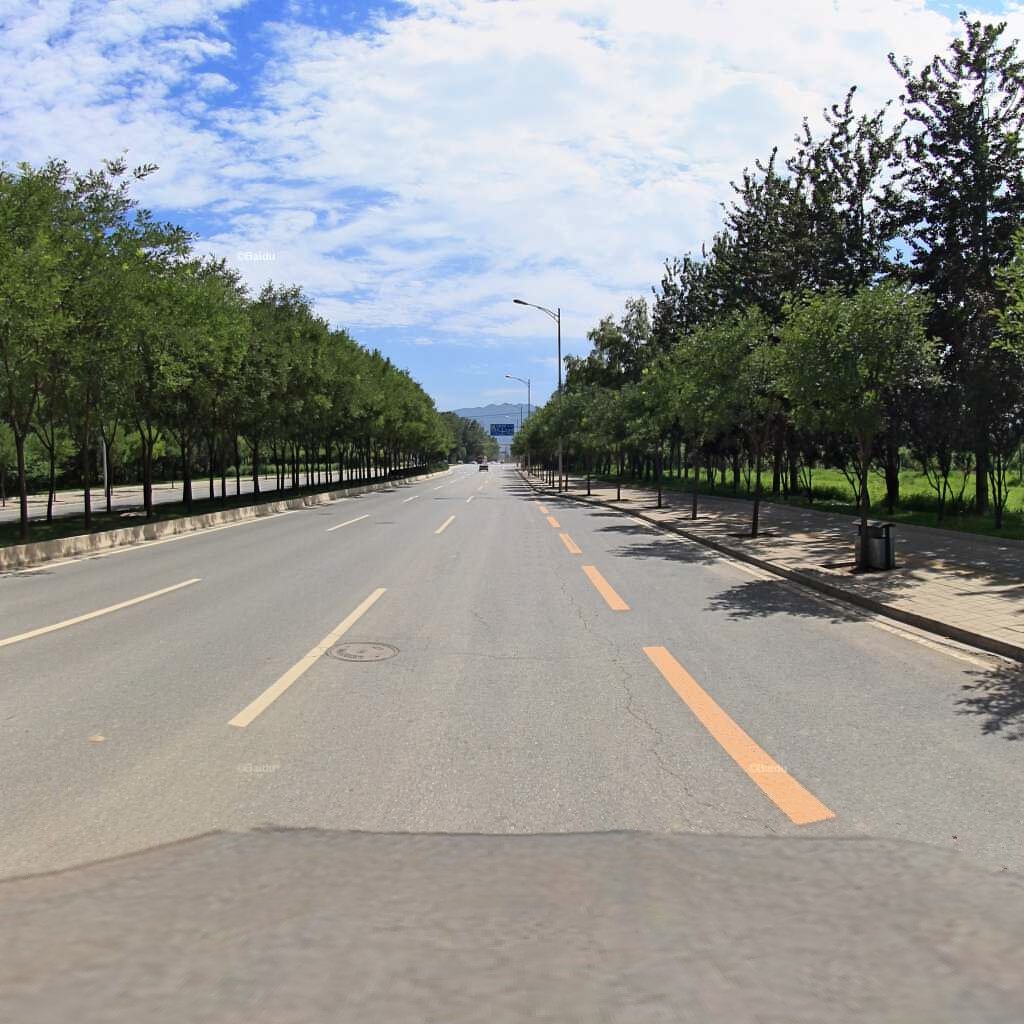
Region: Haidian
Road damage annotations: longitudinal crack, longitudinal crack, manhole cover, transverse crack